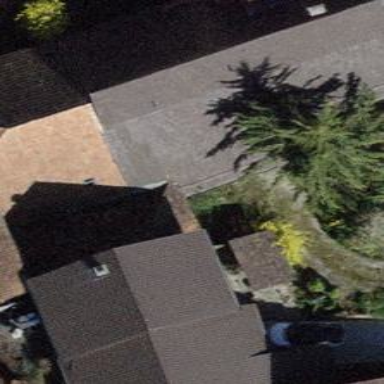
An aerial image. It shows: Building with tile roof.